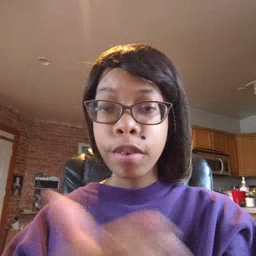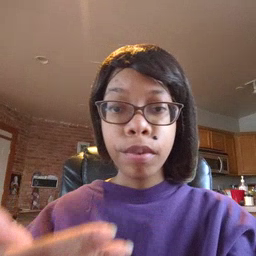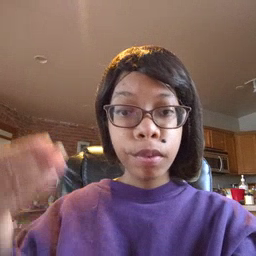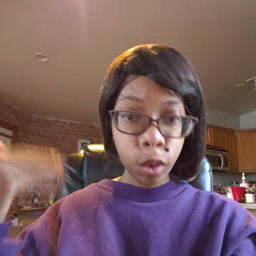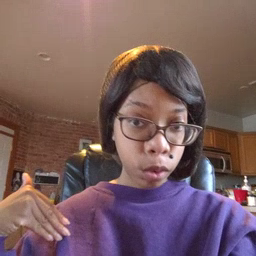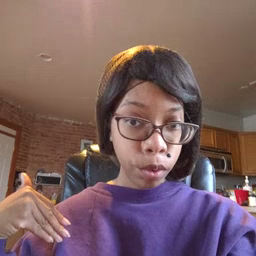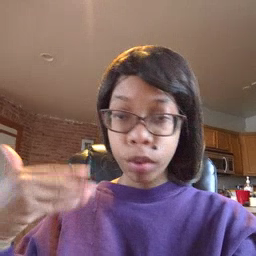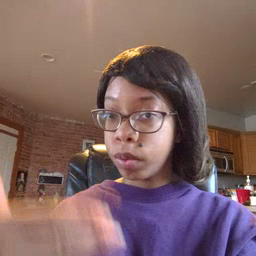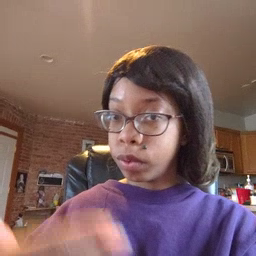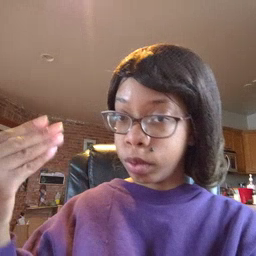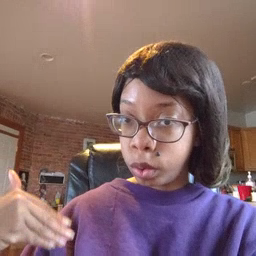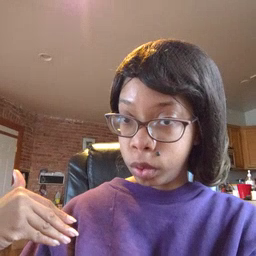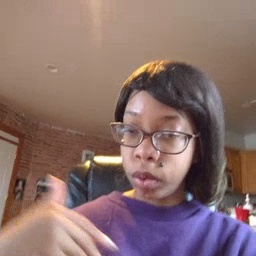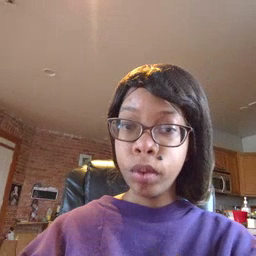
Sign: before